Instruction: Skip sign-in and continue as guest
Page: checkout
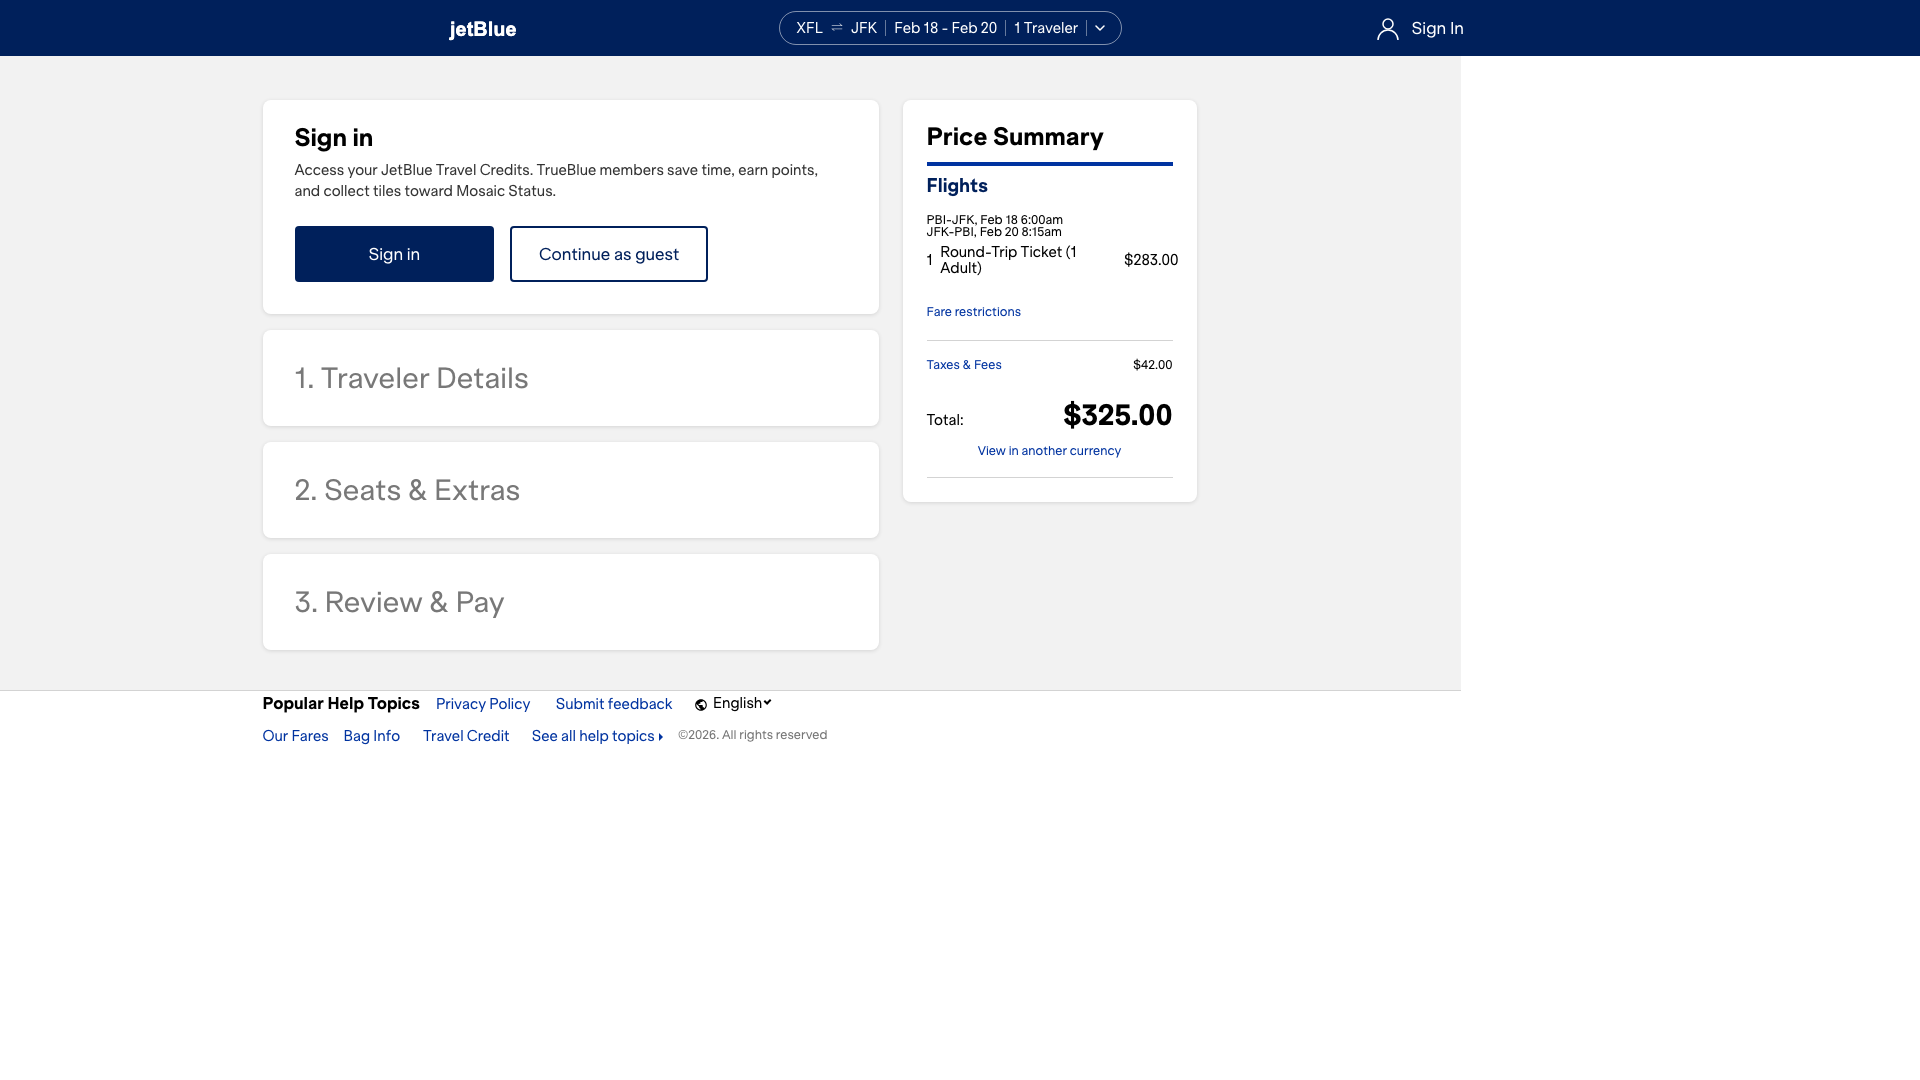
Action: click